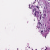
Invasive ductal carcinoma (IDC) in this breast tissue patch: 1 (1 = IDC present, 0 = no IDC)